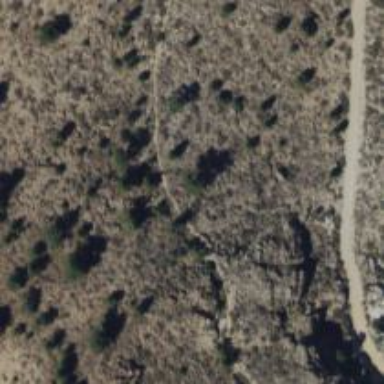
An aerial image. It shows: Path with grade 5 tracktype.